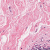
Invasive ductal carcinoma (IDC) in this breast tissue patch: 0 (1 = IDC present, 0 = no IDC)